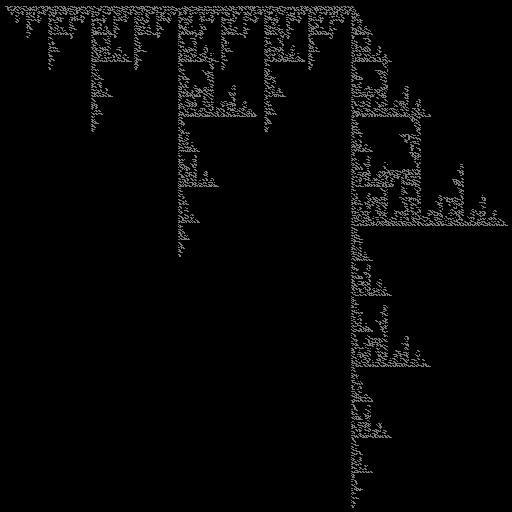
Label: binary